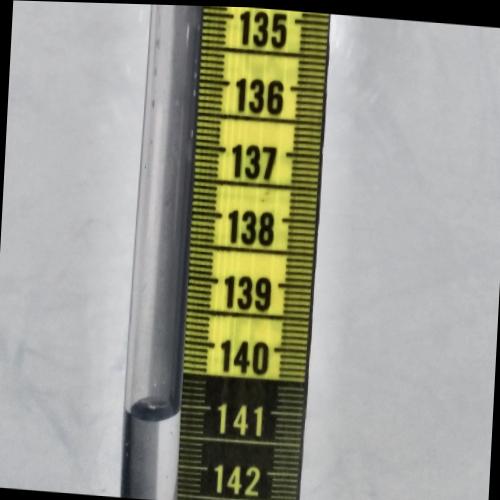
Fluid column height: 141.1 cm